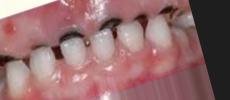
Condition: Caries